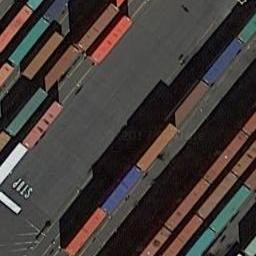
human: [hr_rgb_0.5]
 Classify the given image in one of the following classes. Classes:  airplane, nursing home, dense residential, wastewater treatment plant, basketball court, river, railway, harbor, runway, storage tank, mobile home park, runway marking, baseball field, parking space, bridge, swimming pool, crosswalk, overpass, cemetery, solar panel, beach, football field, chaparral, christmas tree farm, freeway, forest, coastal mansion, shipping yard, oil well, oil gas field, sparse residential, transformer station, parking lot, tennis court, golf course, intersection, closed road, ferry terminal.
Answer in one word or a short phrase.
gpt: shipping yard